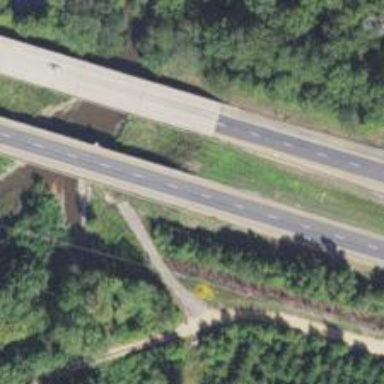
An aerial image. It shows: Beam-structured bridge on trunk highway.